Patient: sex F, age 58
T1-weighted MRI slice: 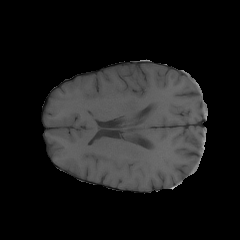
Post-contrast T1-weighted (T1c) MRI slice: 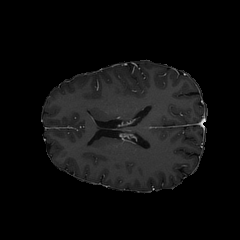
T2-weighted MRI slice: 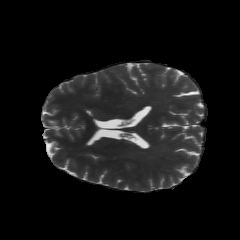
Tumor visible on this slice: no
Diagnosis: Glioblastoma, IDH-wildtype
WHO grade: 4